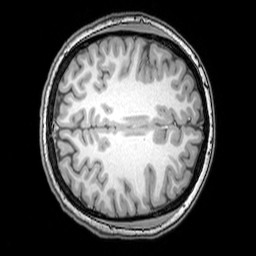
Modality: T1w
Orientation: axial
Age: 20
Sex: female
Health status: healthy
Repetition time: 0.081 s
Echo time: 0.037 s